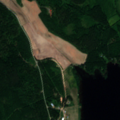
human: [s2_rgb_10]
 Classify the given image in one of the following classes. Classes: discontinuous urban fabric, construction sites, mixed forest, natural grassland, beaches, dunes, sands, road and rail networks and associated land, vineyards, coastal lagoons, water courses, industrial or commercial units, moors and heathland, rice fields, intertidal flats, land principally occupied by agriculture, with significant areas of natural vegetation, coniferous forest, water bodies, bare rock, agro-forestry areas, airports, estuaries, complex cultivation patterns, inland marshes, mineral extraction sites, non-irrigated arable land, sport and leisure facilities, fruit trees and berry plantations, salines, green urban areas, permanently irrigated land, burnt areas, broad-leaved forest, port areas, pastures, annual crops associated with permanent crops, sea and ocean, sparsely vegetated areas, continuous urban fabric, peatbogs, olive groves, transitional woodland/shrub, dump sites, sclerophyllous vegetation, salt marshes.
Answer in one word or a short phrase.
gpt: non-irrigated arable land, mixed forest, inland marshes, water bodies